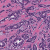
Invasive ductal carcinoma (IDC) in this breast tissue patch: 1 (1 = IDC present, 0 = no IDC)